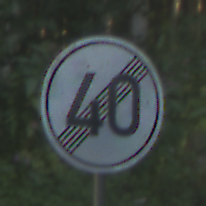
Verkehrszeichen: EndeGeschwindigkeit40
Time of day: MorningAfternoon
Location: Outdoor (Nature)
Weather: Clear
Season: NotSpecified
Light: Natural